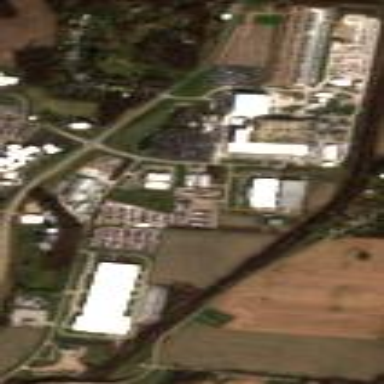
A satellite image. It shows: Industrial area with factory.